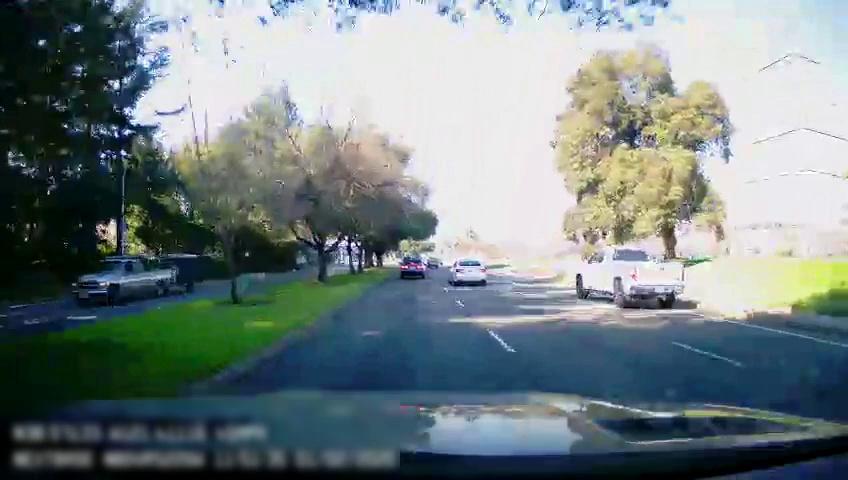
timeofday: Day
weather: Sunny
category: Drivable Space
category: Drivable Space
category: Vehicles | Truck
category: Vehicles | Truck
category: Vehicles | Car
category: Vehicles | SUV
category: Lanes | Current Lane
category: Lanes | Alternate Lane
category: Lanes | Alternate Lane